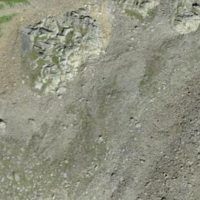
EUNIS habitat code: 31
Species observed at this site:
Carduelis citrinella
Gypaetus barbatus
Linaria cannabina
Accipiter gentilis
Anthus spinoletta
Nucifraga caryocatactes
Falco tinnunculus
Prunella collaris
Corvus corax
Carduelis carduelis
Periparus ater